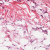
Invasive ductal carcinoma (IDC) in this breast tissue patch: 0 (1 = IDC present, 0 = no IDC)